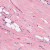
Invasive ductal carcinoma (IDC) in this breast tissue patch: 1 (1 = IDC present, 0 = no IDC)